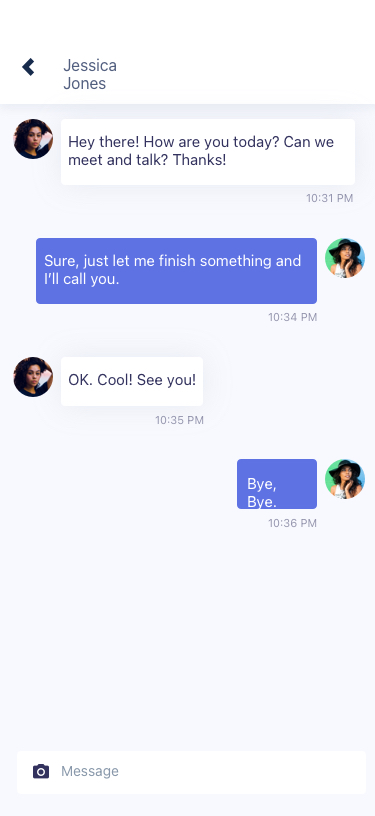
Text in this UI design:
Jessica Jones
10:31 PM
Hey there! How are you today? Can we meet and talk? Thanks!
10:34 PM
Sure, just let me finish something and I’ll call you.
10:35 PM
OK. Cool! See you!
10:36 PM
Bye, Bye.
Message